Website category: book
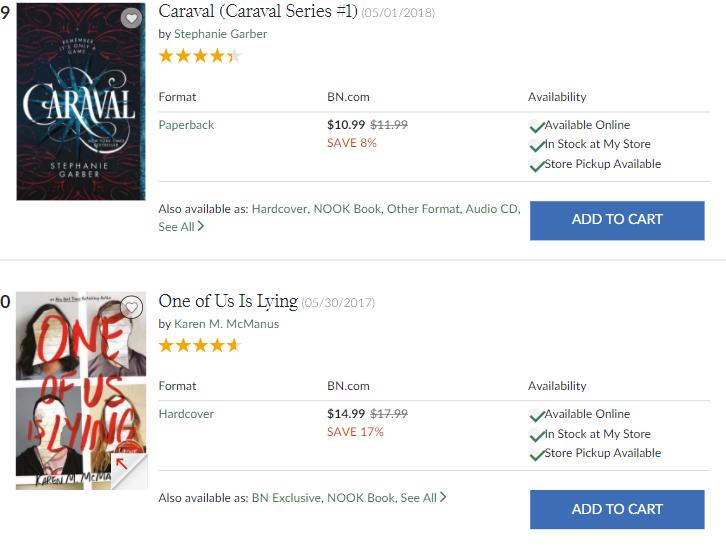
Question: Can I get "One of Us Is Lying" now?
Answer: yes

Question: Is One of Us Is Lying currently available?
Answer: yes

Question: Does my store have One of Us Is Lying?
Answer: yes

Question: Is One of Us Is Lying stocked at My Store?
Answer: yes

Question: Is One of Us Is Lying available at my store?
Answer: yes

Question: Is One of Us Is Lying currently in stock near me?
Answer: yes

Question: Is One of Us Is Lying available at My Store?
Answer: yes

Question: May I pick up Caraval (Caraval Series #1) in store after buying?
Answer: yes

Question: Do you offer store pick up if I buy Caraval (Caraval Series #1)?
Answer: yes

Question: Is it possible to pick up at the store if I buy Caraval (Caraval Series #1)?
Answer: yes

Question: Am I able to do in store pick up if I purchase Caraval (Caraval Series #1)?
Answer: yes

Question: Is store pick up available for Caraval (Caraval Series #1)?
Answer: yes

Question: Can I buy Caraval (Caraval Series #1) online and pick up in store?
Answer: yes